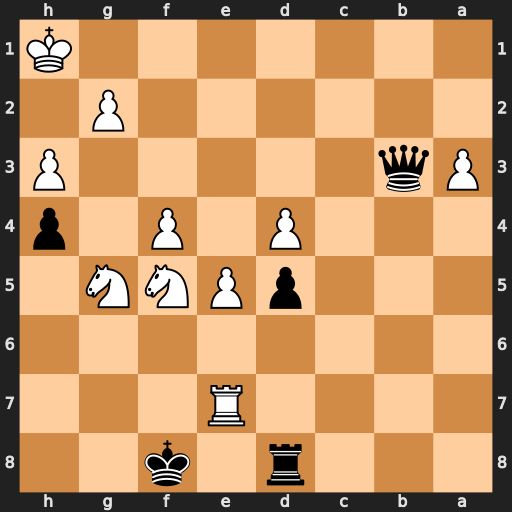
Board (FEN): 3r1k2/4R3/8/3pPNN1/3P1P1p/Pq5P/6P1/7K
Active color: b
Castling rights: -
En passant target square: -
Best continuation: Qb1+ Kh2 Qxf5 Rf7+ Qxf7 Nxf7 Kxf7